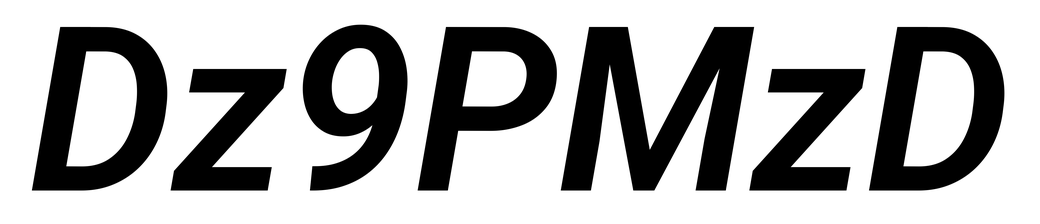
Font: Roboto-Italic_SemiBold_Italic